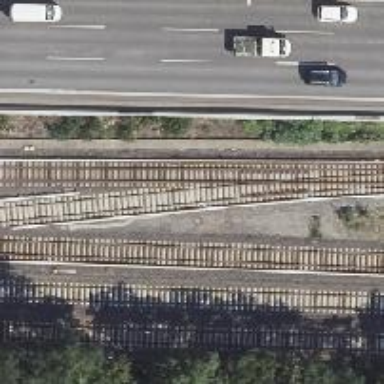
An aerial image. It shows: Light rail electrified railway.